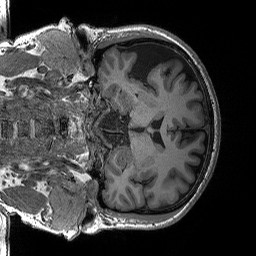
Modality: T1w
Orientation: coronal
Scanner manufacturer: siemens
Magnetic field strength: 3 T
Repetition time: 2.3 s
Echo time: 0.00298 s